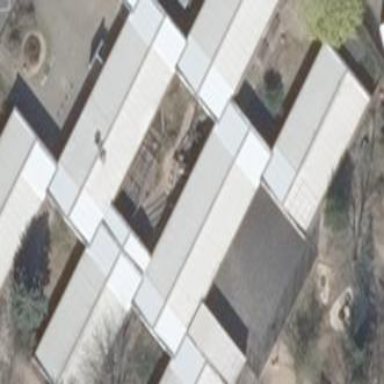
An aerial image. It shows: Kindergarten building.